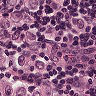
Metastatic tissue present: yes